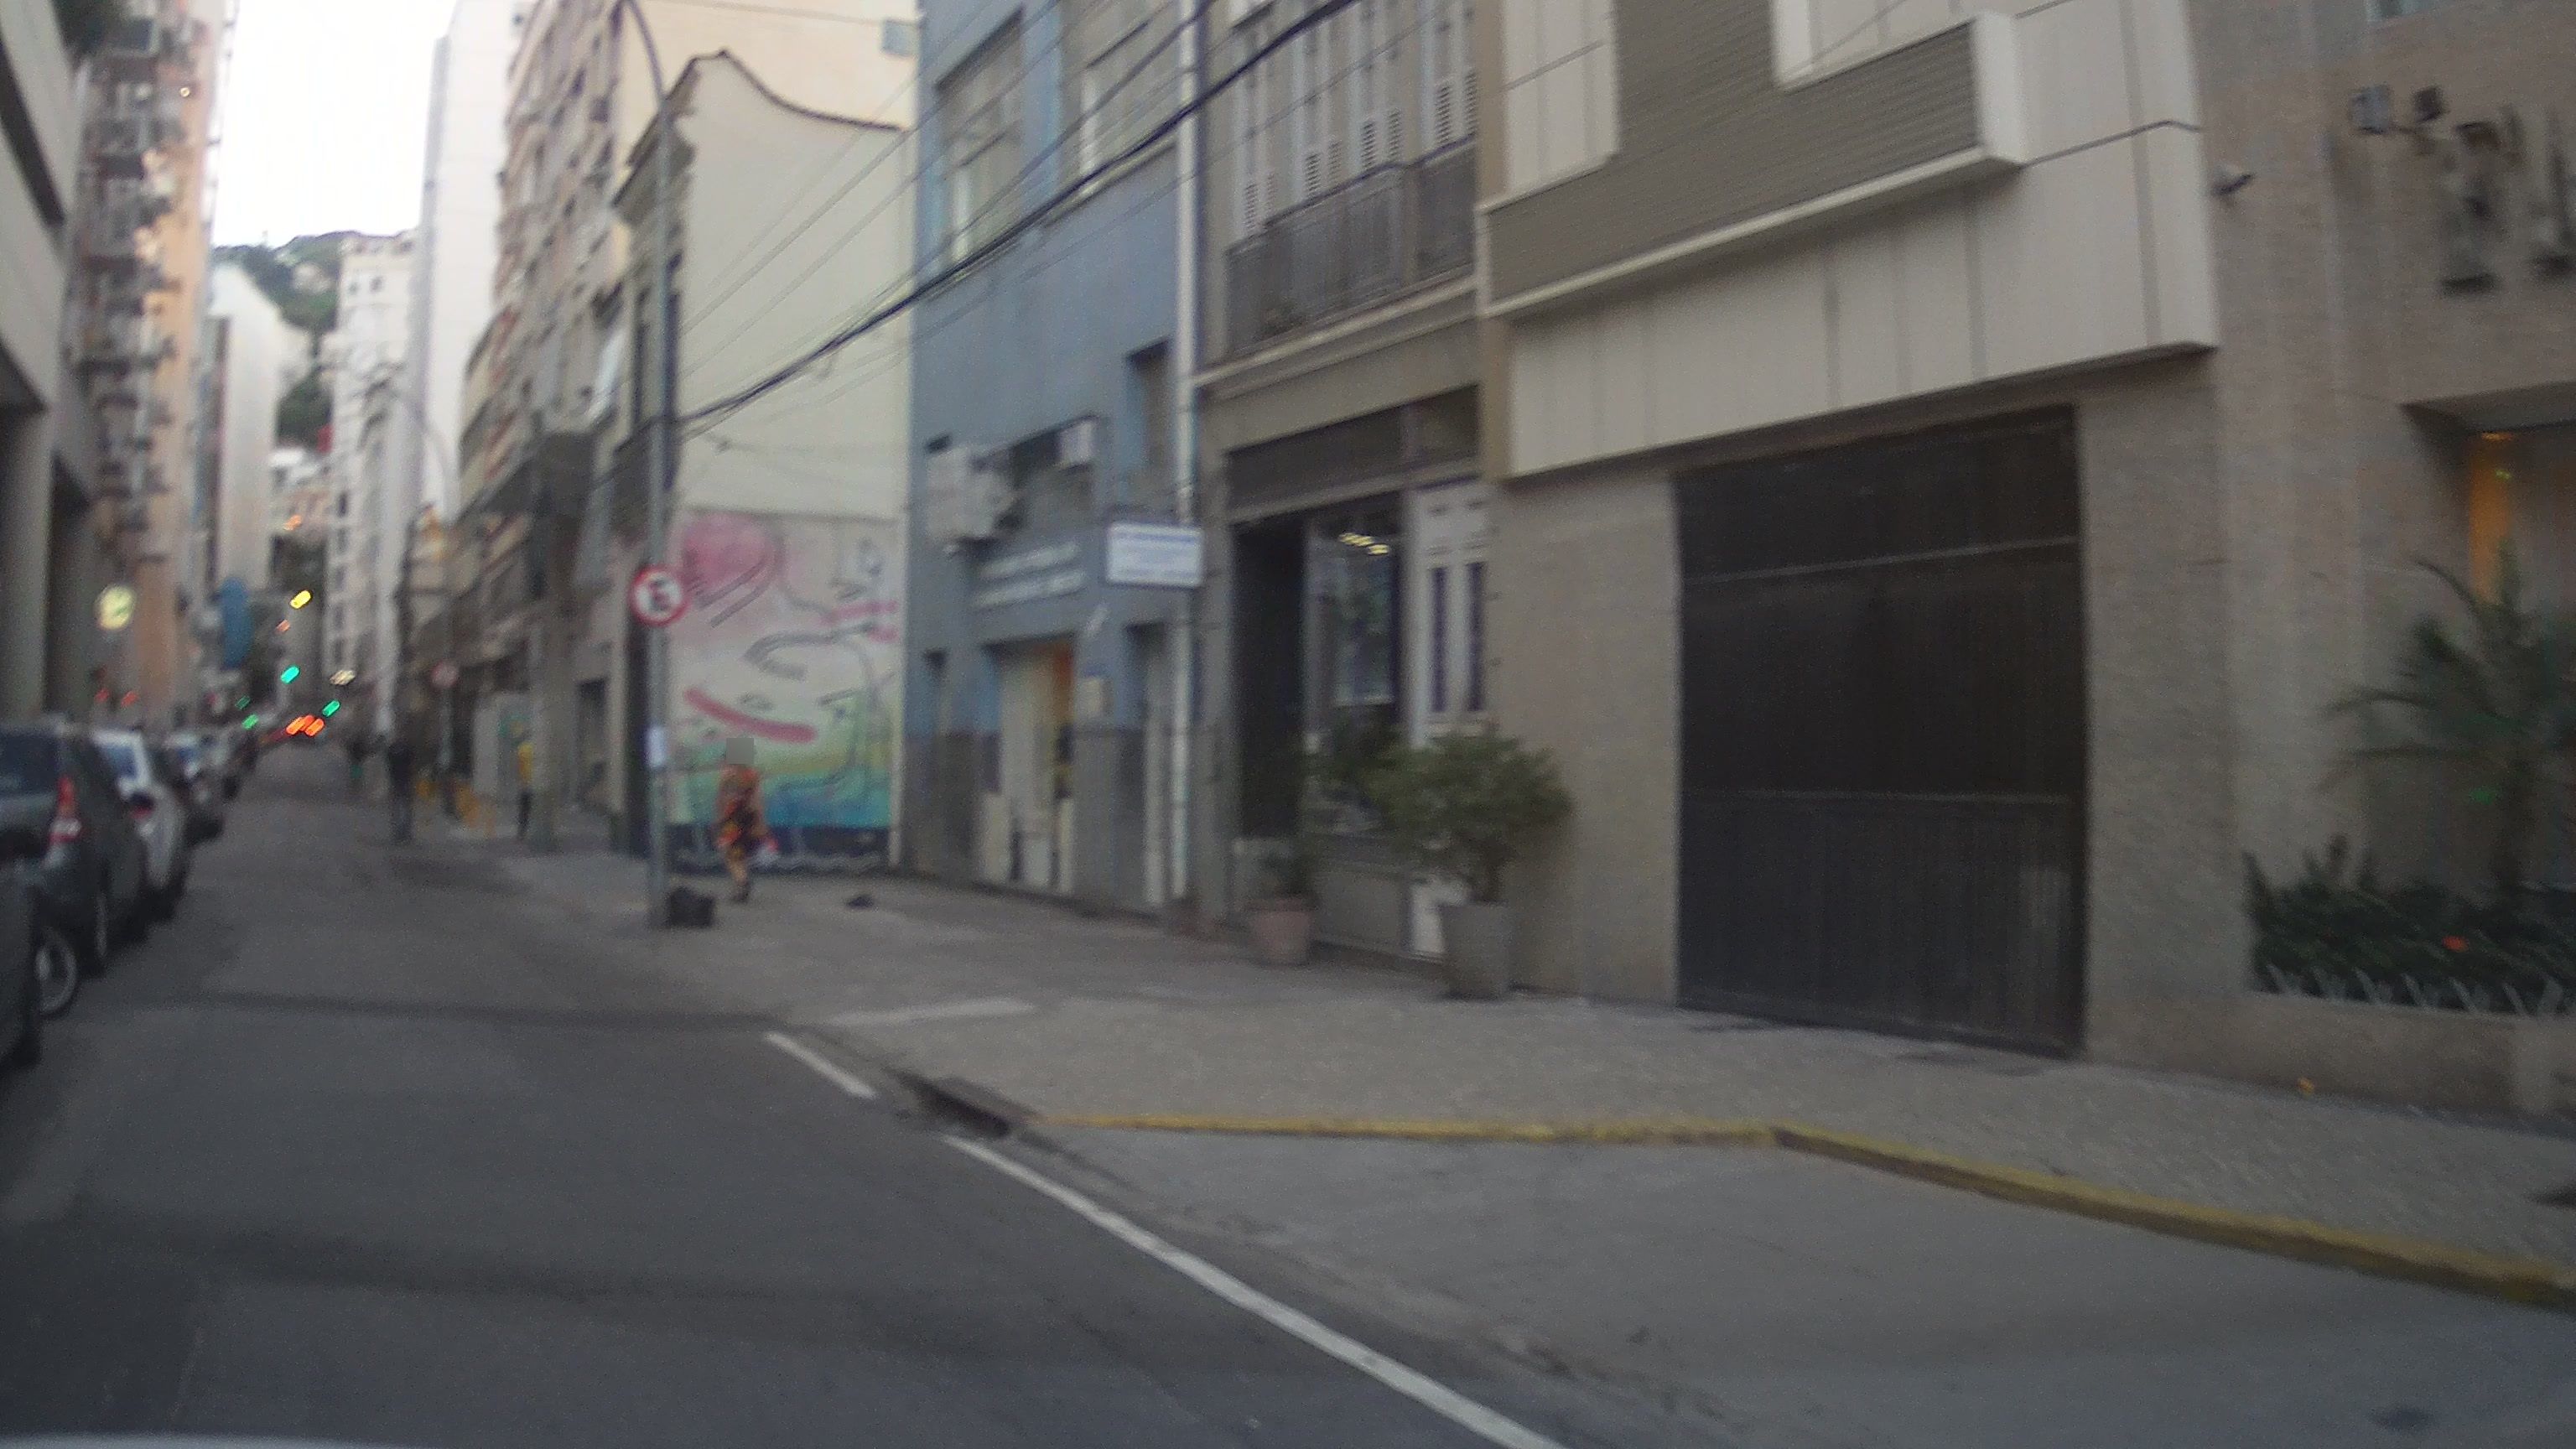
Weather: cloudy
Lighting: day
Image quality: slightly poor
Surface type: driving surface
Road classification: residential
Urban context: urban centre
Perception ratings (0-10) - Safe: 5.45, Lively: 5.04, Beautiful: 4.48, Boring: 1.76, Depressing: 5.98, Wealthy: 3.28